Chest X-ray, PA view. Patient: 63 years old, sex F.
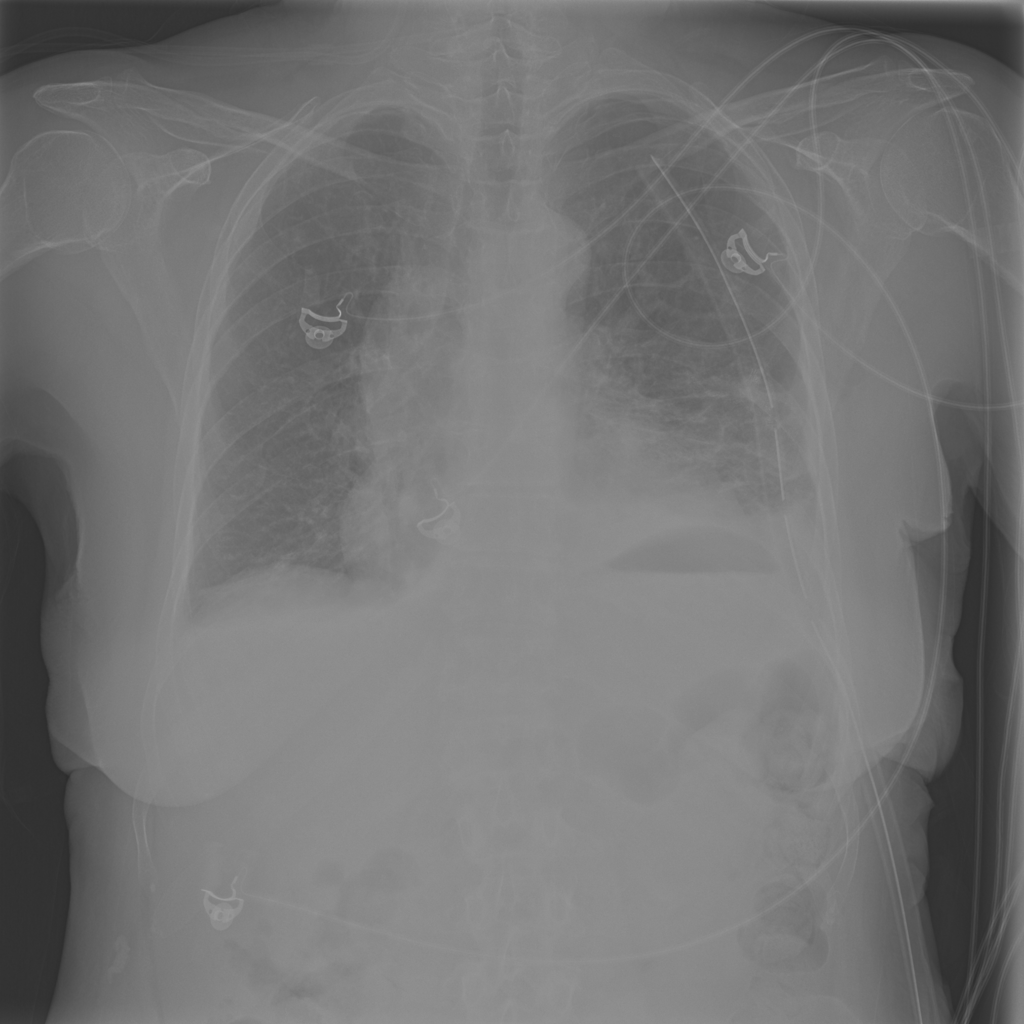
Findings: Atelectasis, Effusion, Pneumothorax